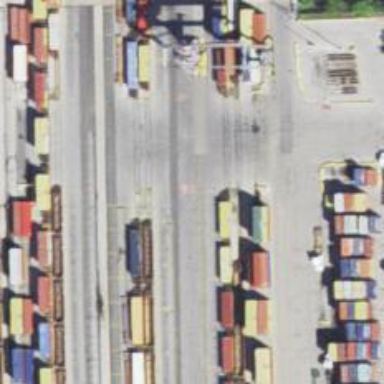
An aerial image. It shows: Intermodal railway yard.